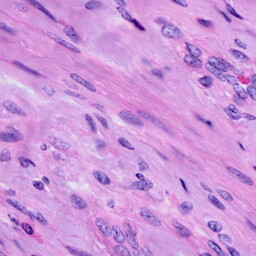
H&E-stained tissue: Cervix